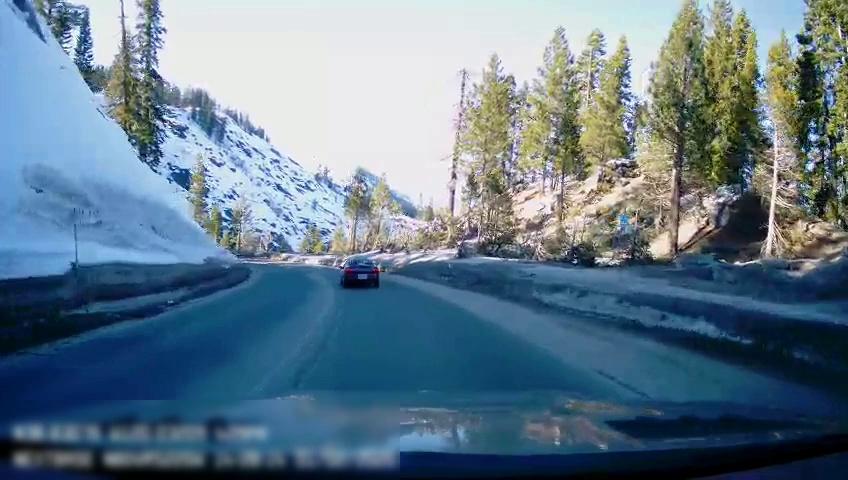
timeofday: Day
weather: Sunny
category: Drivable Space
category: Vehicles | Car
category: Lanes | Opposite Lane
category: Lanes | Opposite Lane
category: Lanes | Current Lane